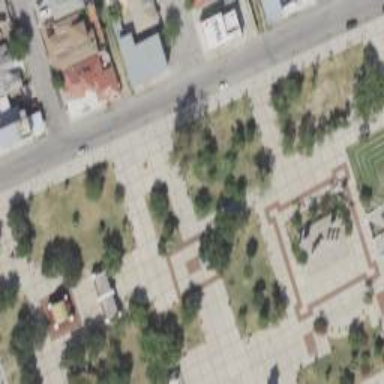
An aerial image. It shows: Historic memorial.